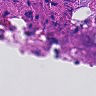
Metastatic tissue present: yes